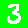
Digit: 3